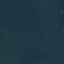
Land use / land cover: Forest